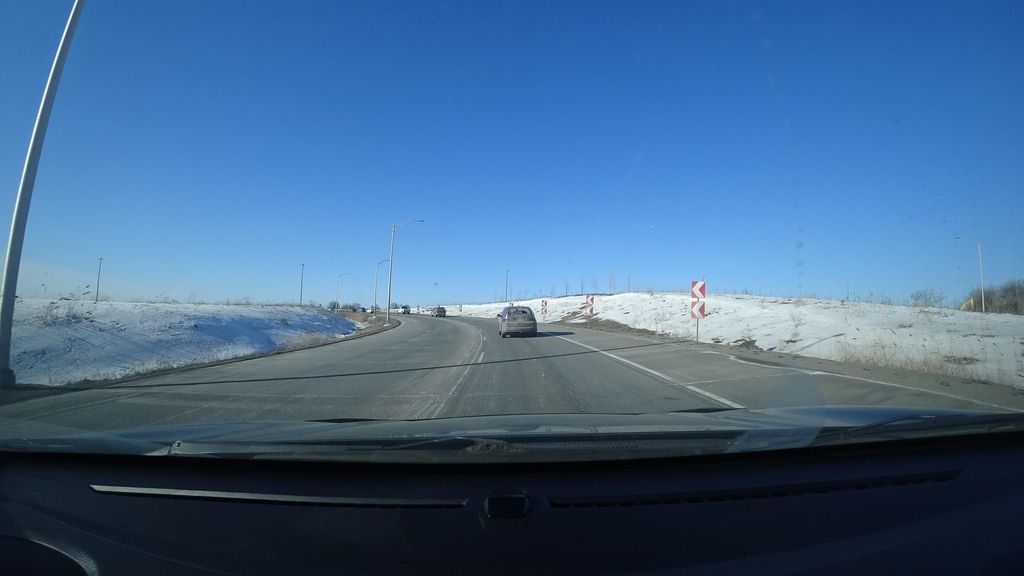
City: quebec_city